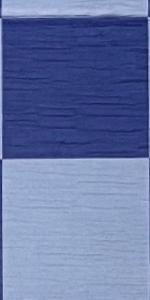
Label: Empty